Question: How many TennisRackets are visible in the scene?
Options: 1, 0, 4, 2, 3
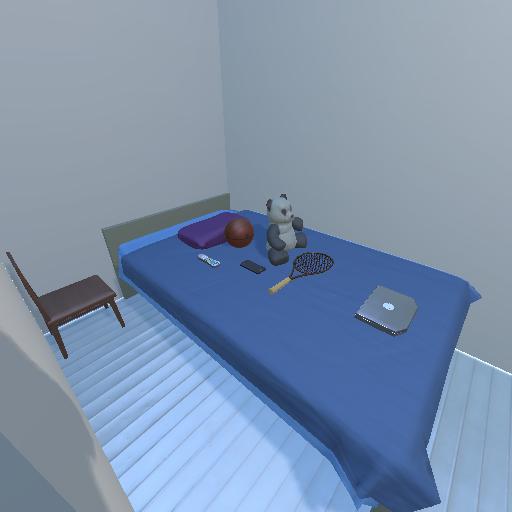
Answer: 1